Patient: sex M, age 62
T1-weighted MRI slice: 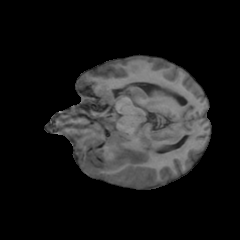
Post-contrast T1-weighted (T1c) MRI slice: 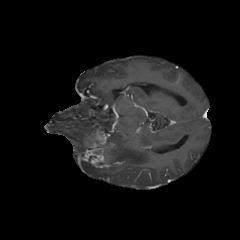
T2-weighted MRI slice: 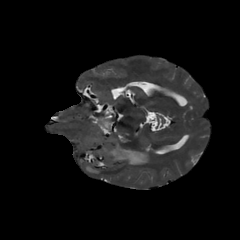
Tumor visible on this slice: yes
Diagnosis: Glioblastoma, IDH-wildtype
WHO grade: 4